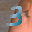
Label: 3